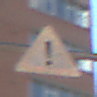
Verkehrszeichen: Gefahrenstelle
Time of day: MorningAfternoon
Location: Outdoor (Suburban)
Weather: PartlyCloudy
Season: NotSpecified
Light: Natural